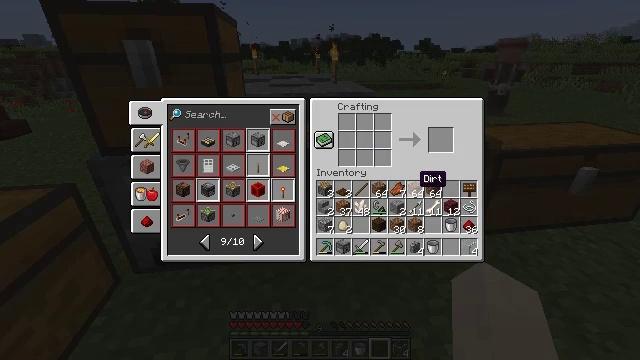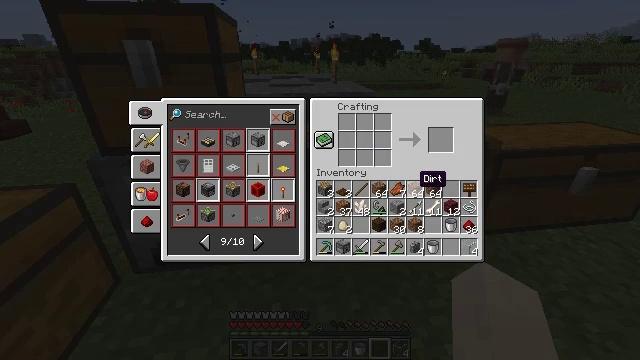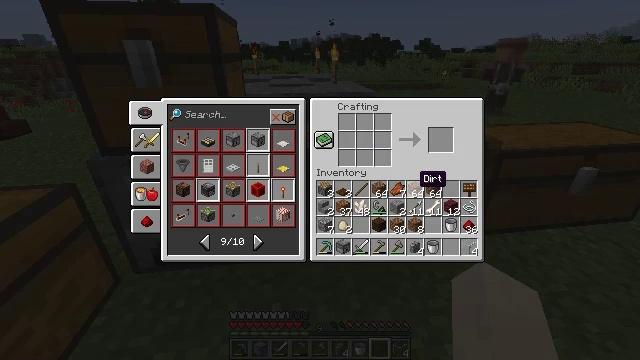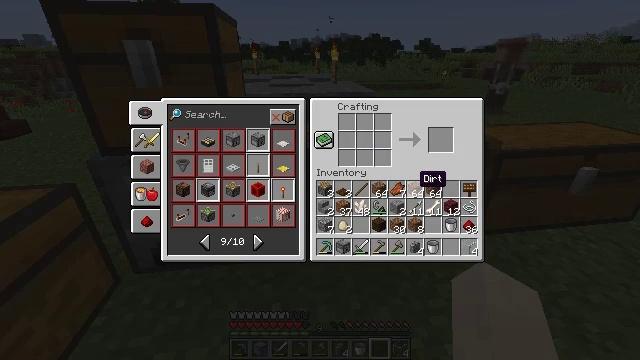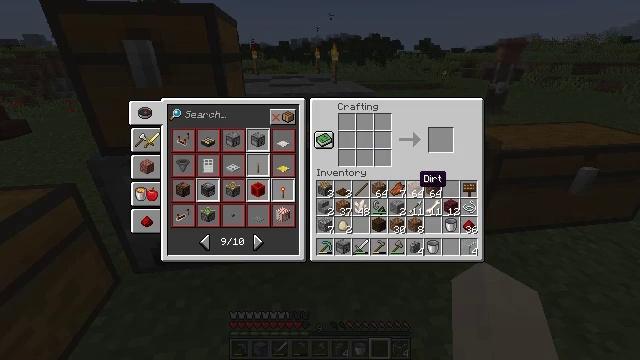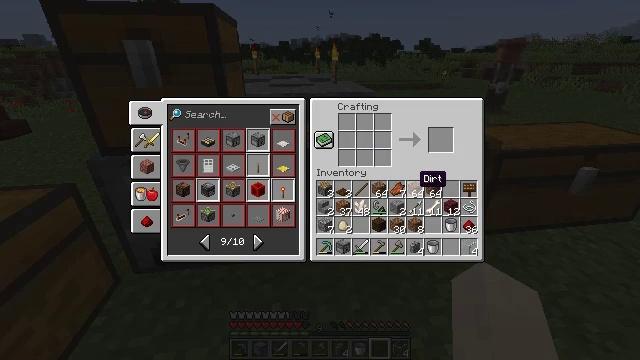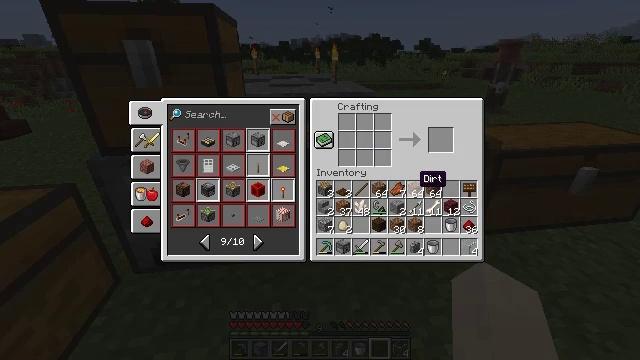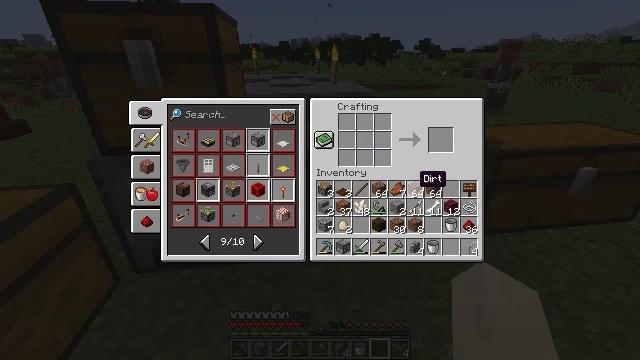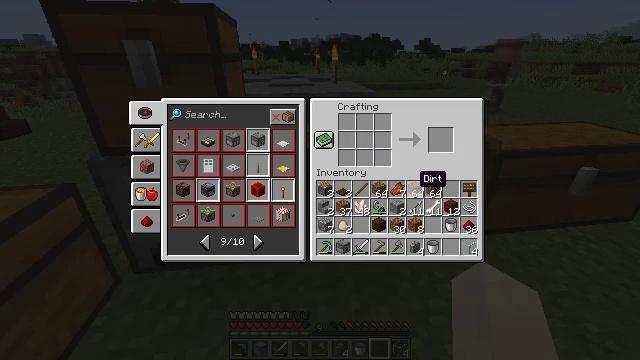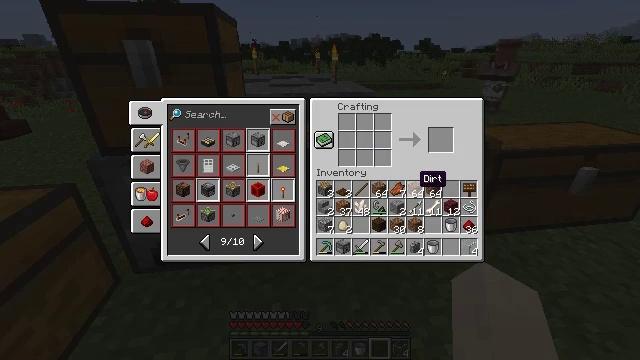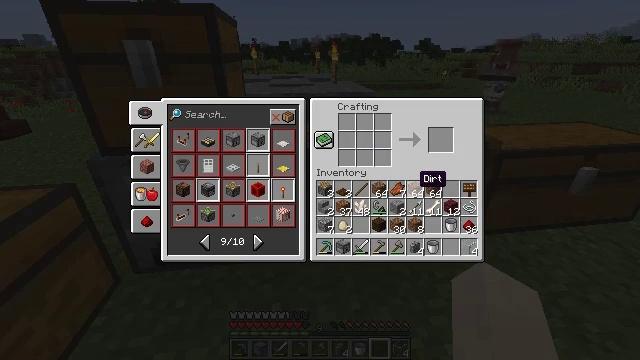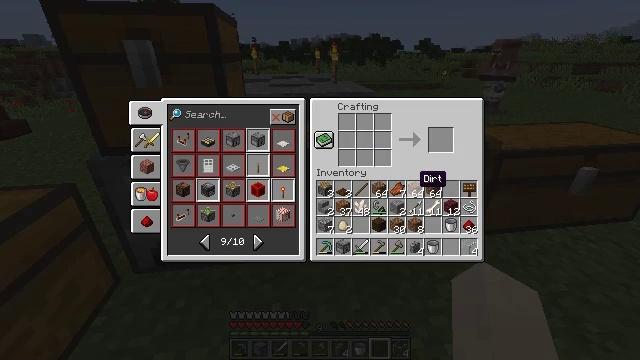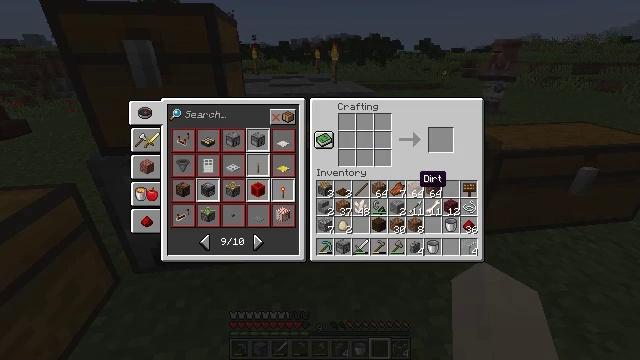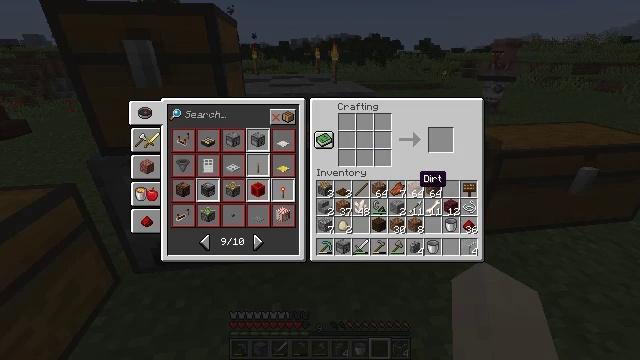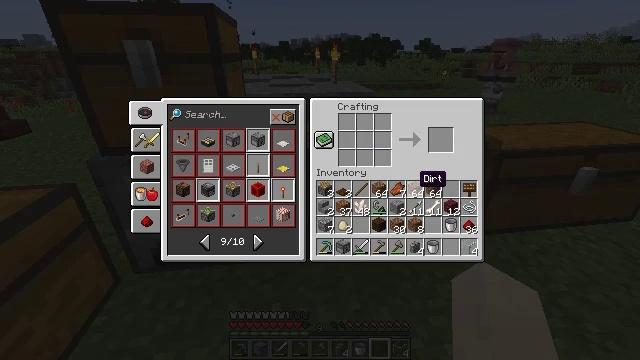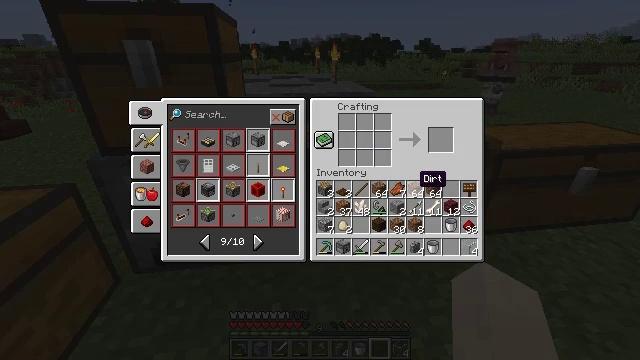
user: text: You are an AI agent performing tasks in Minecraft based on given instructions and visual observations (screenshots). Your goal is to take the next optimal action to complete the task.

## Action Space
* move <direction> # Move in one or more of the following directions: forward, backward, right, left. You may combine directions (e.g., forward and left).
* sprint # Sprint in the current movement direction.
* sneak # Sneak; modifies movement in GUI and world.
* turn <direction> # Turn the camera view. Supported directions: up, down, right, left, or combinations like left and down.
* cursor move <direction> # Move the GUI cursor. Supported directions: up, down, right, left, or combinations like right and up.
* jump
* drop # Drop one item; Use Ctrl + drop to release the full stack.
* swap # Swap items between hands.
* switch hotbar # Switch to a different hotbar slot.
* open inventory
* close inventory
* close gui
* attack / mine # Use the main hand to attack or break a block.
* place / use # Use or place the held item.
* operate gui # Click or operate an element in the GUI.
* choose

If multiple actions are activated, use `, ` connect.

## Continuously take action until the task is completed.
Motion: motion action
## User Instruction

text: Craft glass.
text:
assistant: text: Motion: no_op
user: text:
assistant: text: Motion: no_op
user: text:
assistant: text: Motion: no_op
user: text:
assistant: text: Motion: no_op
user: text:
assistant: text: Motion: no_op
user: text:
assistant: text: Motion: no_op
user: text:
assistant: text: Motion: no_op
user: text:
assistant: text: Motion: no_op
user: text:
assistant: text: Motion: no_op
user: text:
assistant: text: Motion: no_op
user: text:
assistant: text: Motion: no_op
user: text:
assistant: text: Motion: no_op
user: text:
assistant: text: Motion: no_op
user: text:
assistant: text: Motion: no_op
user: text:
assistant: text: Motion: no_op
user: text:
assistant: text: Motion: no_op
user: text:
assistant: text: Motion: no_op
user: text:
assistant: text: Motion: no_op
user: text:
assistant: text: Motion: no_op
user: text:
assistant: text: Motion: no_op
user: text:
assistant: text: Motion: no_op
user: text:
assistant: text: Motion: no_op
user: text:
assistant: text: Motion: no_op
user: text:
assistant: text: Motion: no_op
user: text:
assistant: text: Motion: no_op
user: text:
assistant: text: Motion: no_op
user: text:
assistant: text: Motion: no_op
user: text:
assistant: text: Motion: no_op
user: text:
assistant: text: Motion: no_op
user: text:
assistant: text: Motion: no_op